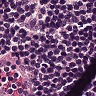
Metastatic tissue present: no